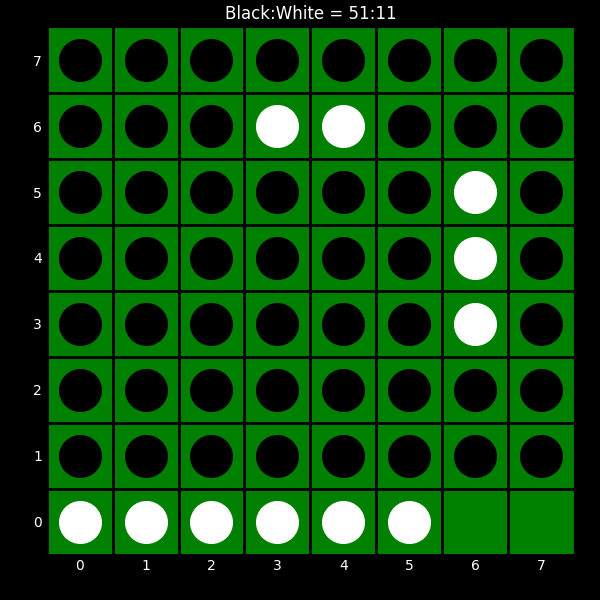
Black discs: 51
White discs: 11